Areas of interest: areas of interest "Xiangsong · Weilan Peninsula"
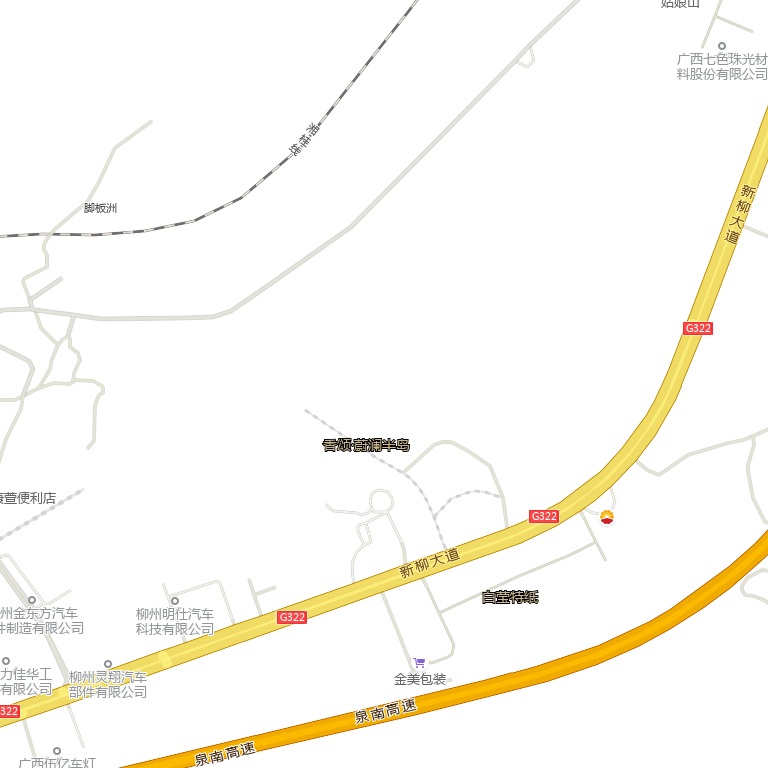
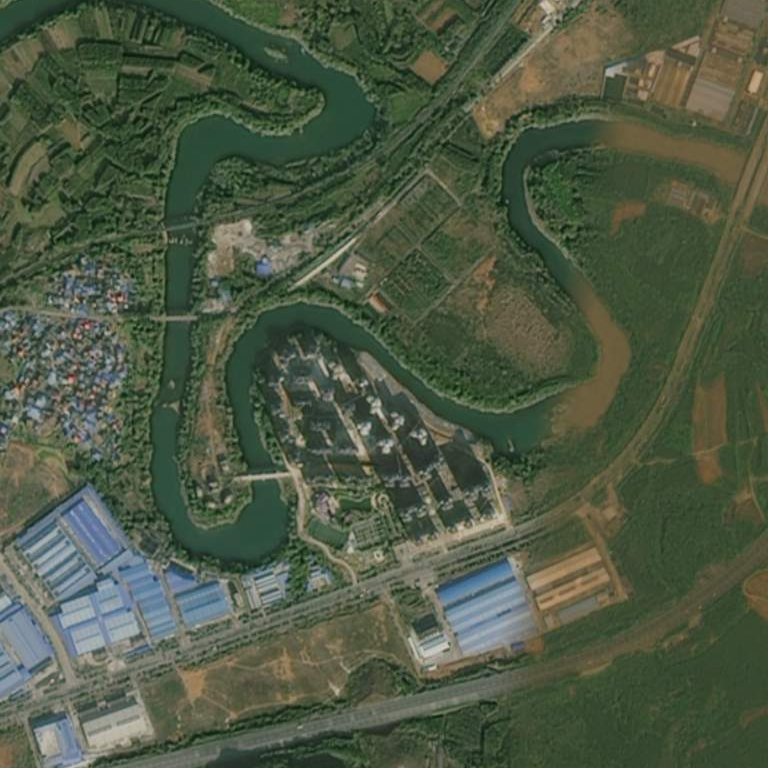